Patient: sex M, age 60
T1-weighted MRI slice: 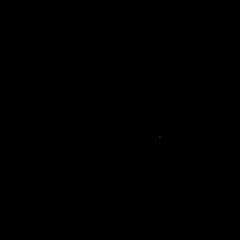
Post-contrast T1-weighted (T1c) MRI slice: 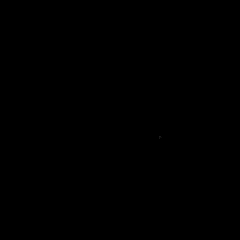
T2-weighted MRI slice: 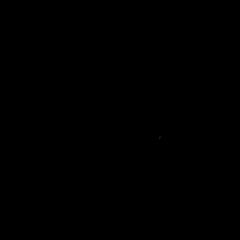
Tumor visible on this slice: no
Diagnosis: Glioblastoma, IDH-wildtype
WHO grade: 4